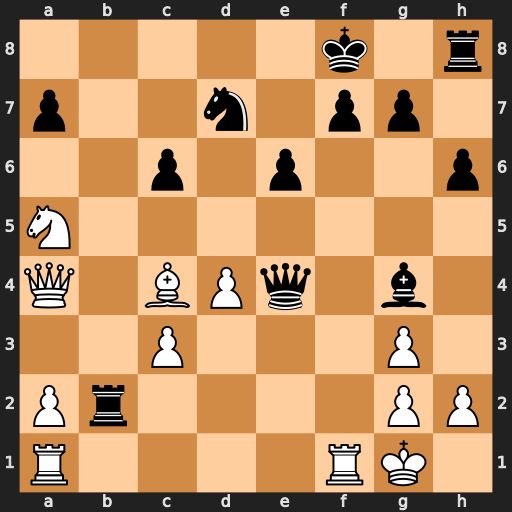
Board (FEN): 5k1r/p2n1pp1/2p1p2p/N7/Q1BPq1b1/2P3P1/Pr4PP/R4RK1
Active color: w
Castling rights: -
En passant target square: -
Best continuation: Qa3+ Kg8 Qxb2